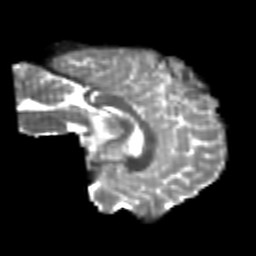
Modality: T2w
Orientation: sagittal
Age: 25
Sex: male
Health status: healthy
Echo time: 0.074 s